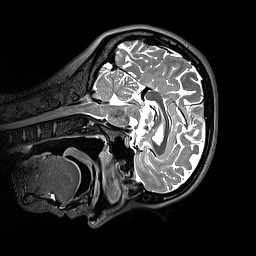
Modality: T2w
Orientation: sagittal
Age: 25
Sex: female
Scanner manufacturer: siemens
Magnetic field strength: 3 T
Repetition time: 3.2 s
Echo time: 0.412 s